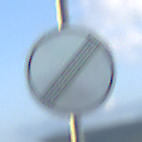
Verkehrszeichen: EndeSaemtlicherBegrenzungen
Umgebung: Outdoor, Nature
Tageszeit: MorningAfternoon
Wetter: PartlyCloudy
Licht: Natural
Jahreszeit: NotSpecified
Kontrast: HighContrast